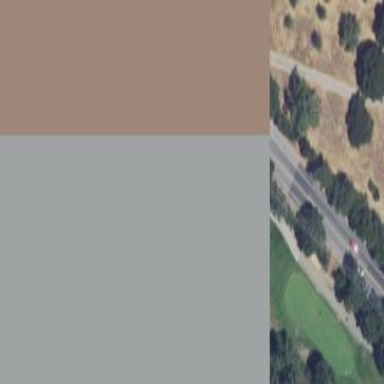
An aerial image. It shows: Rough area on grassy golf course.